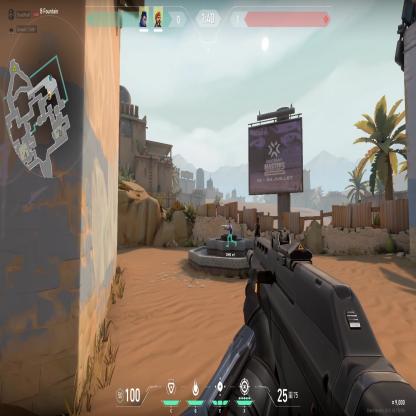
Label: teammate